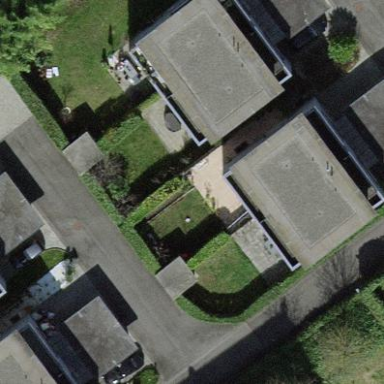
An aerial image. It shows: Garden enclosed by fence.